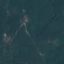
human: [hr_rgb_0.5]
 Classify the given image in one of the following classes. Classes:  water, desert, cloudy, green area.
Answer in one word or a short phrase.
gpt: green area